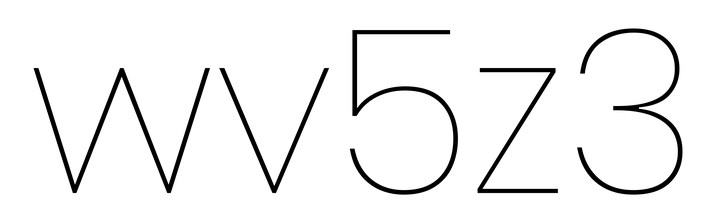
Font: Poppins-Thin